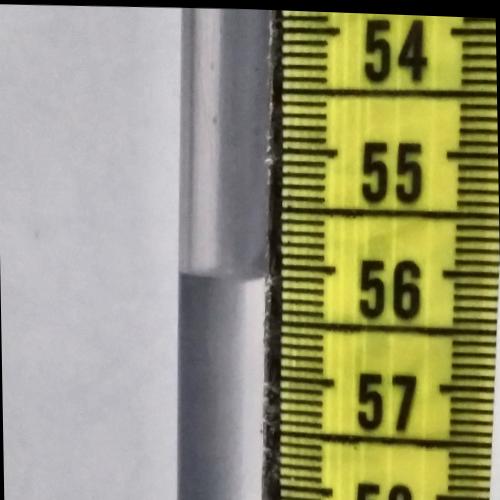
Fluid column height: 56.1 cm